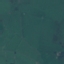
Land use / land cover class: Pasture